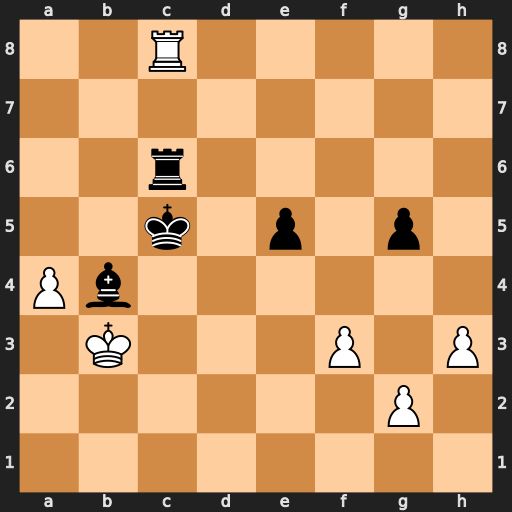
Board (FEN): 2R5/8/2r5/2k1p1p1/Pb6/1K3P1P/6P1/8
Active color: w
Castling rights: -
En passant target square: -
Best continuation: Rxc6+ Kxc6 Kxb4